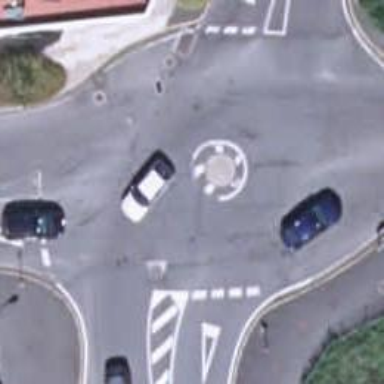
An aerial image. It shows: Tertiary road with asphalt surface leading to roundabout.